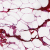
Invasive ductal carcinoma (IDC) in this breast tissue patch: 0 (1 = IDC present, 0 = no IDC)